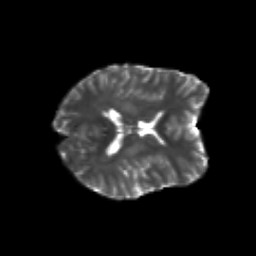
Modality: T2w
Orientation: axial
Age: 21
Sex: female
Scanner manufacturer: siemens
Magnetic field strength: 3 T
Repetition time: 3.5 s
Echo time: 0.104 s